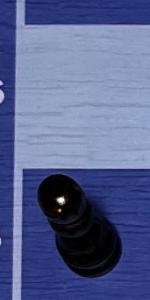
Label: Pawn_Black